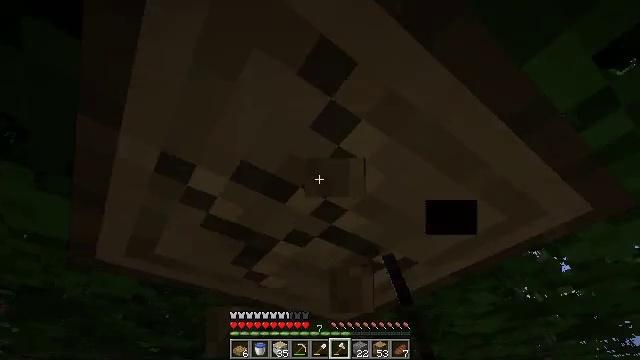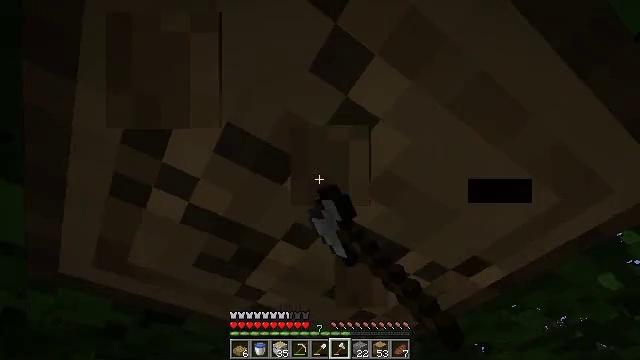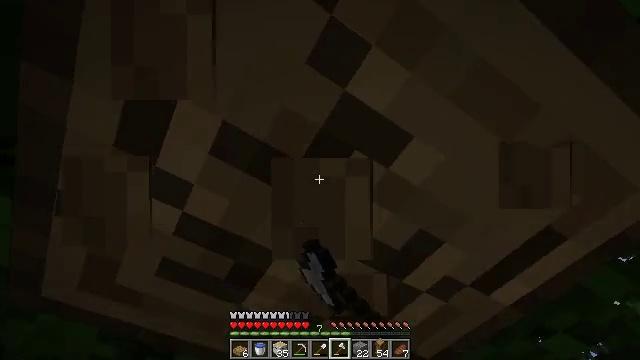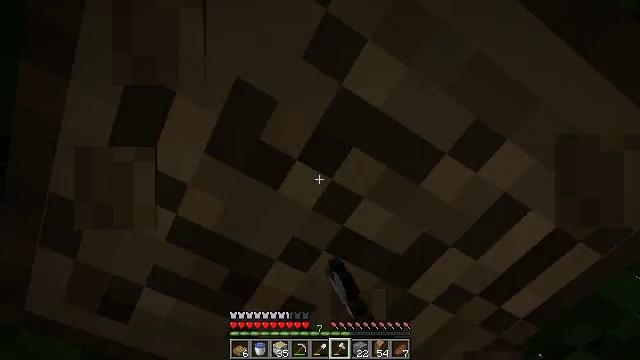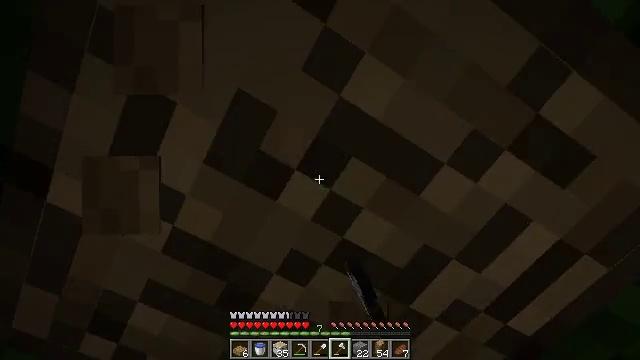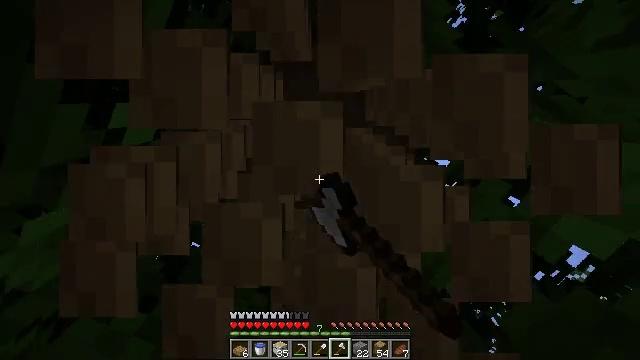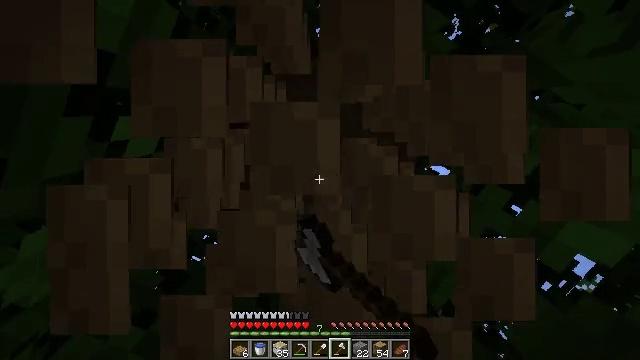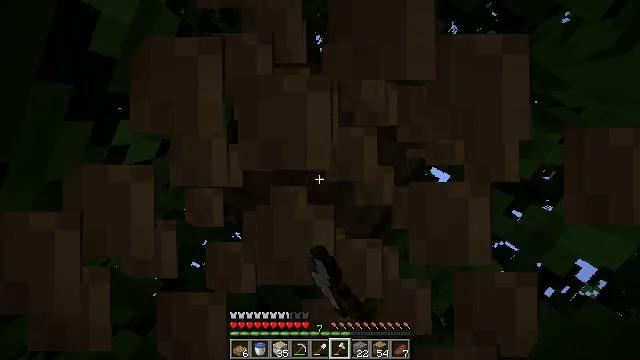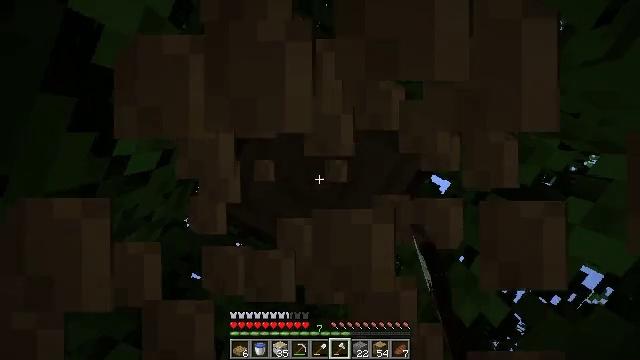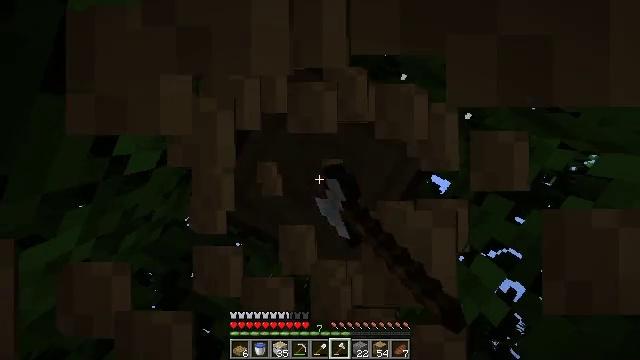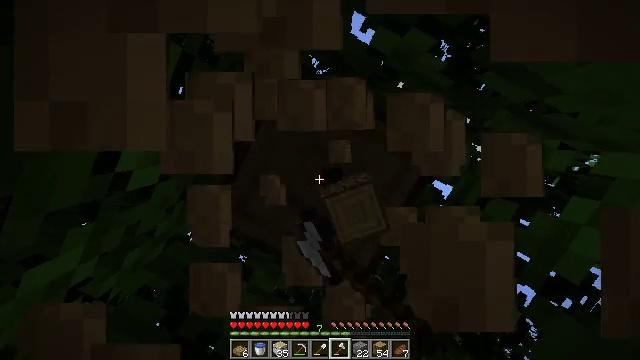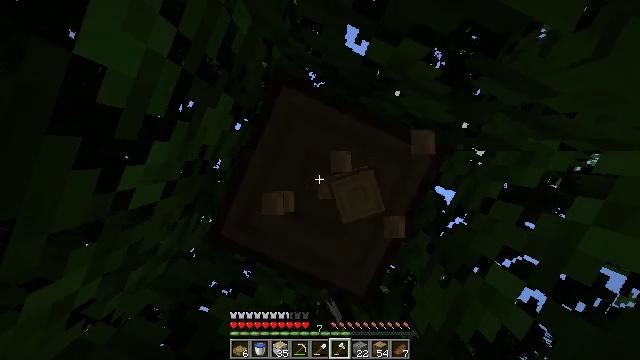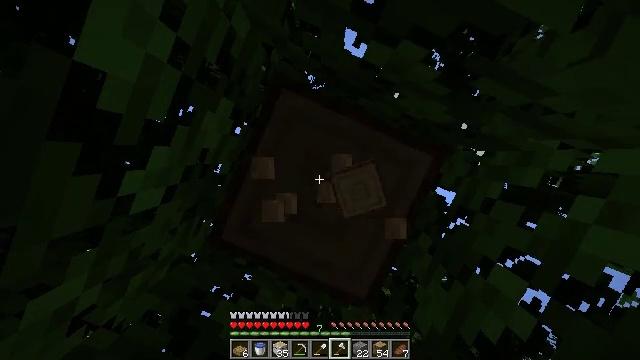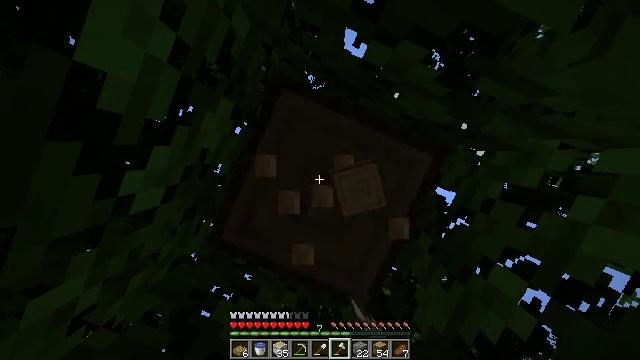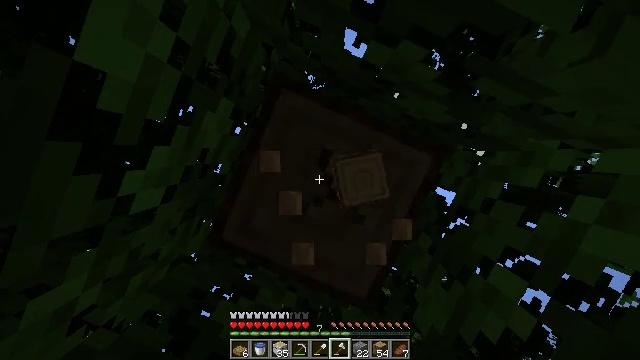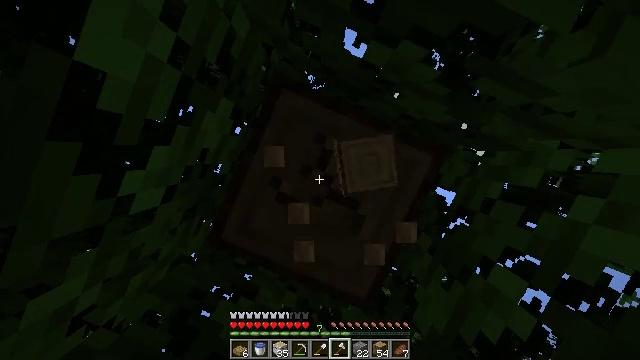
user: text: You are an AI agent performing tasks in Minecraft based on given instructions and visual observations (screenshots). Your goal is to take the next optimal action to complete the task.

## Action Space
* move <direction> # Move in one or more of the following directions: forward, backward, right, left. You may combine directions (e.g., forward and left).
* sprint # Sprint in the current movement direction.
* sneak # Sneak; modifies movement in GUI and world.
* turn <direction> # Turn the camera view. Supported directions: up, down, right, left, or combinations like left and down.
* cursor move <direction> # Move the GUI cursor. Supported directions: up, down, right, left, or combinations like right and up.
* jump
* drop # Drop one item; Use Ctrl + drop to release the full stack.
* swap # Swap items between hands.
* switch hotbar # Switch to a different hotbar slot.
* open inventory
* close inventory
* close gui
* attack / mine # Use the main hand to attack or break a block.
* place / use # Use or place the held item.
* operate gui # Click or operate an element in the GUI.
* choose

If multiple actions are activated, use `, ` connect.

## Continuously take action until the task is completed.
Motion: motion action
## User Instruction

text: Collect oak log for crafting.
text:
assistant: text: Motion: turn left and up, attack / mine
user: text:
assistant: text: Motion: turn left and up, attack / mine
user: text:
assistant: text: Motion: turn up, attack / mine
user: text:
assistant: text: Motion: turn up, attack / mine
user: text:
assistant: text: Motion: turn up, attack / mine
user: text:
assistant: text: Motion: turn up, attack / mine
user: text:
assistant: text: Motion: turn up, attack / mine
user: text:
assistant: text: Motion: turn up, attack / mine
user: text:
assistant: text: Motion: attack / mine
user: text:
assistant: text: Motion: turn left and up, attack / mine
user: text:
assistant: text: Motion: turn left and up, attack / mine
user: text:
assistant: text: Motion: attack / mine
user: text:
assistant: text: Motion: attack / mine
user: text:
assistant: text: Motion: attack / mine
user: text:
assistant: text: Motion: attack / mine
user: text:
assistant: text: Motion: attack / mine
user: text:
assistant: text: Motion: attack / mine
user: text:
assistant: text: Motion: attack / mine
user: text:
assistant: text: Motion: attack / mine
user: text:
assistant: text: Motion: attack / mine
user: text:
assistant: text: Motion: attack / mine
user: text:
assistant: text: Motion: attack / mine
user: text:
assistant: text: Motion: attack / mine
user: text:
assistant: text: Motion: attack / mine
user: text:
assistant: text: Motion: attack / mine
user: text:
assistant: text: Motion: attack / mine
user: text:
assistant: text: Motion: attack / mine
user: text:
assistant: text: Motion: attack / mine
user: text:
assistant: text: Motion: attack / mine
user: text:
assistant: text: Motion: attack / mine